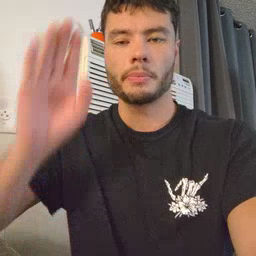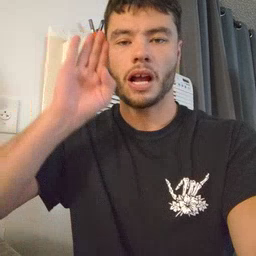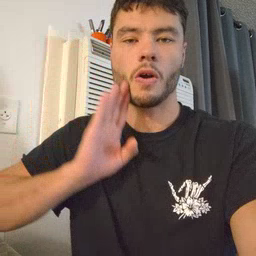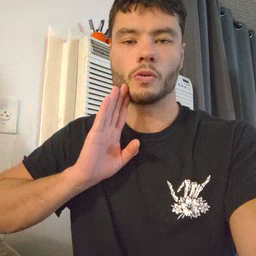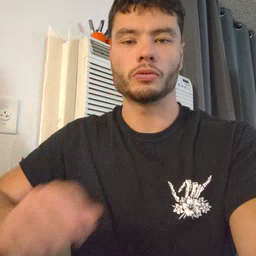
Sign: brown